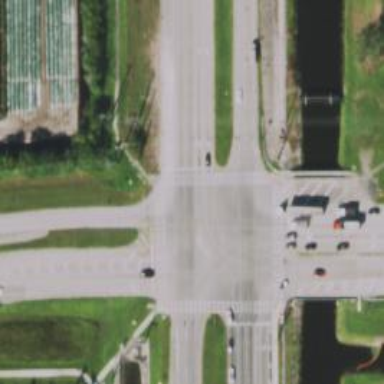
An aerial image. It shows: Uncontrolled crossing on footway.